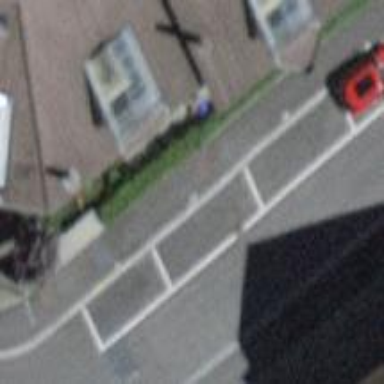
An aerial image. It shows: Parking lane area.